Field crop: maize
Growth stage: 2
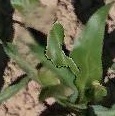
Species: maize